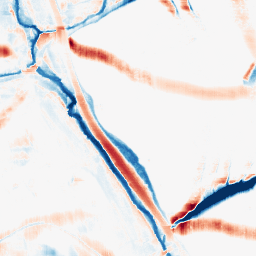
Category: morphological
Decomposition family: morphological_square
Decomposition parameters: operation: average
size: 20
Upsampling method: lanczos
Upsampling parameters: scale: 2
Upsampling scale: 2